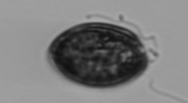
Label: Prorocentrum